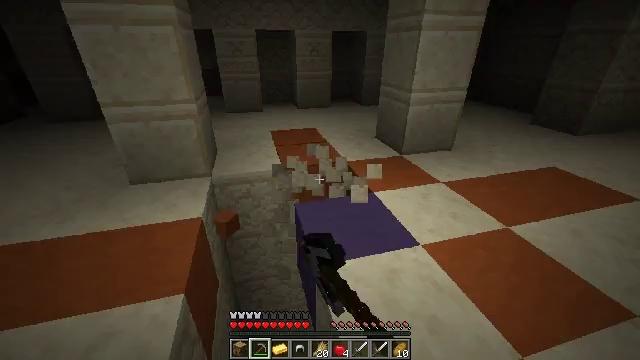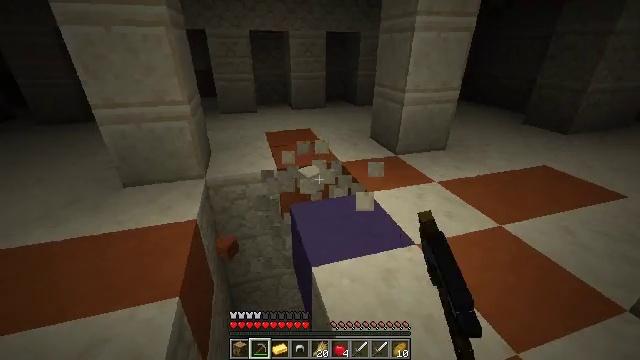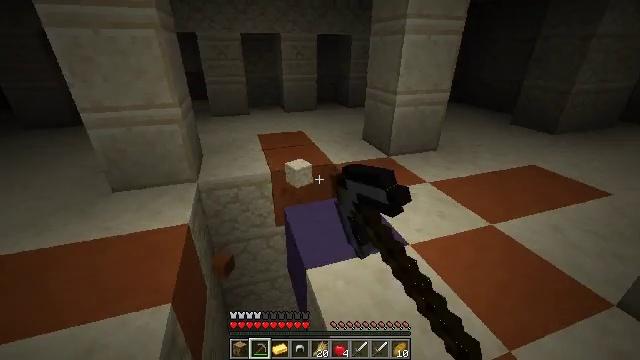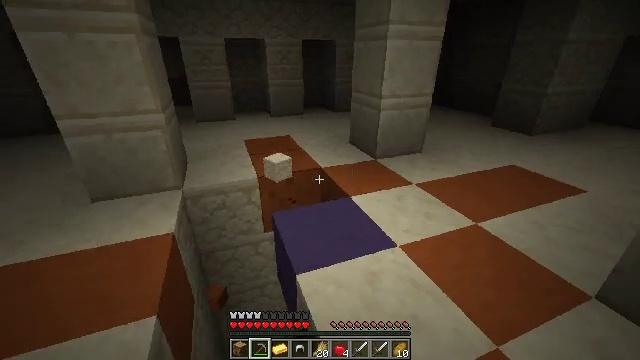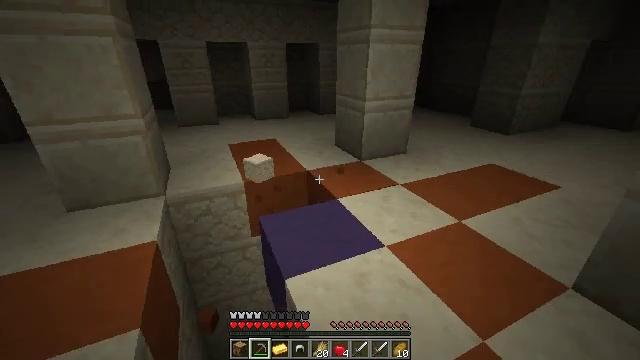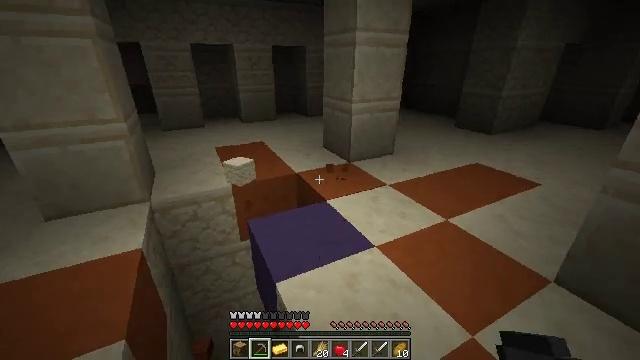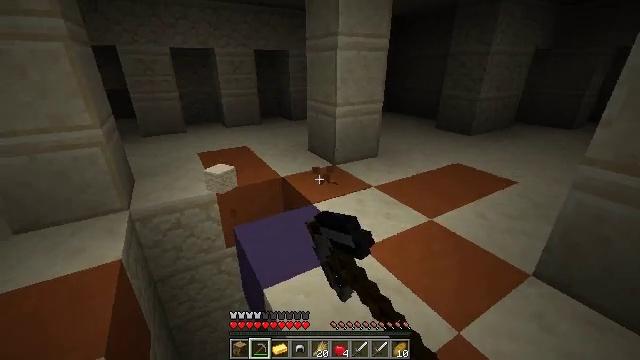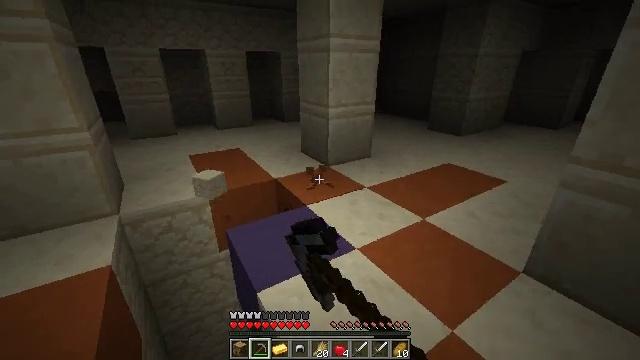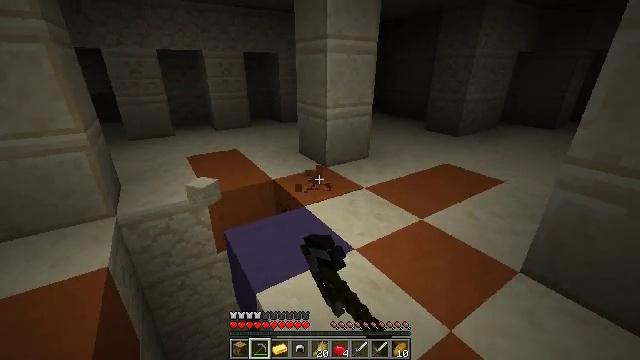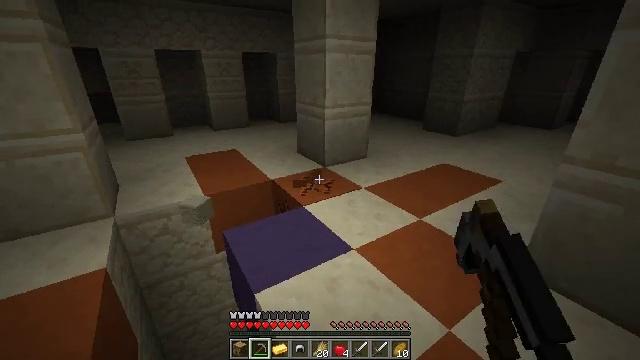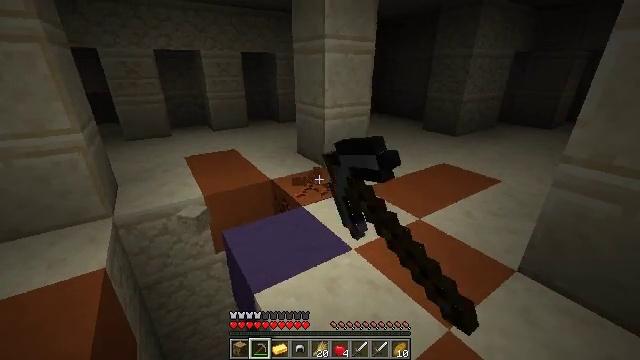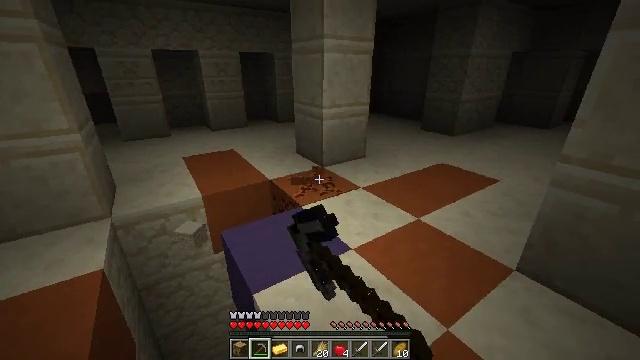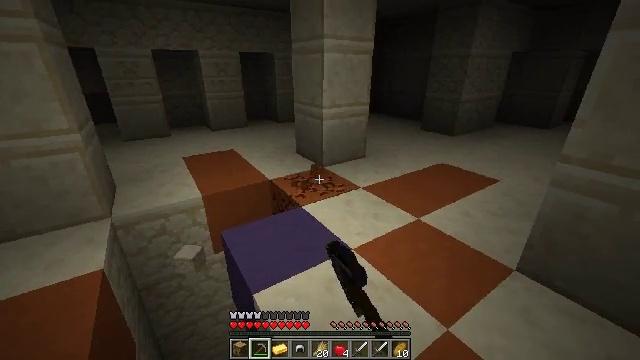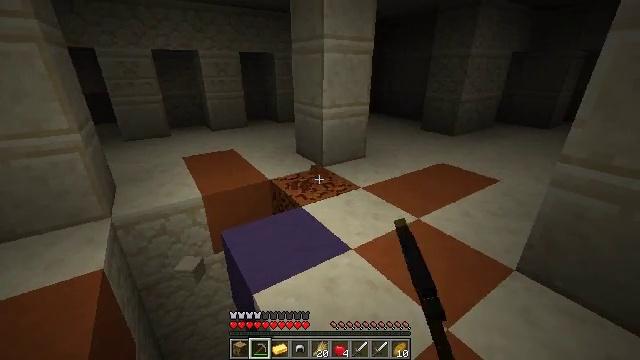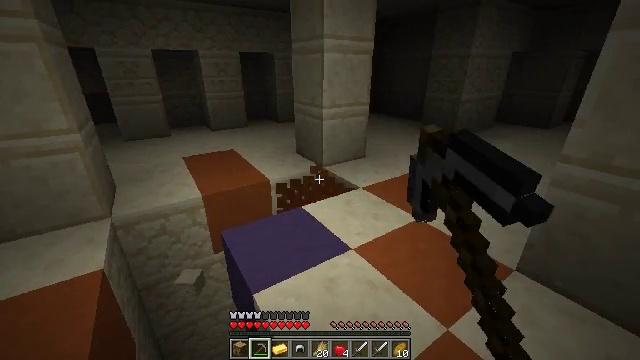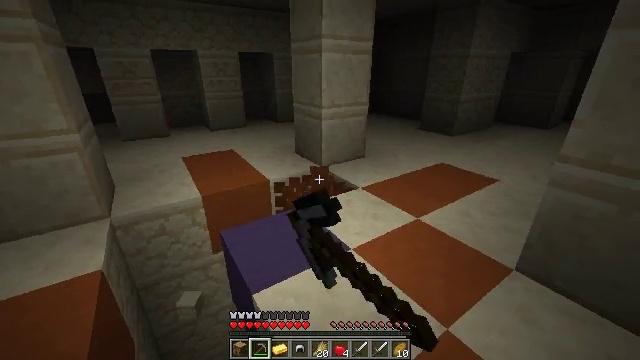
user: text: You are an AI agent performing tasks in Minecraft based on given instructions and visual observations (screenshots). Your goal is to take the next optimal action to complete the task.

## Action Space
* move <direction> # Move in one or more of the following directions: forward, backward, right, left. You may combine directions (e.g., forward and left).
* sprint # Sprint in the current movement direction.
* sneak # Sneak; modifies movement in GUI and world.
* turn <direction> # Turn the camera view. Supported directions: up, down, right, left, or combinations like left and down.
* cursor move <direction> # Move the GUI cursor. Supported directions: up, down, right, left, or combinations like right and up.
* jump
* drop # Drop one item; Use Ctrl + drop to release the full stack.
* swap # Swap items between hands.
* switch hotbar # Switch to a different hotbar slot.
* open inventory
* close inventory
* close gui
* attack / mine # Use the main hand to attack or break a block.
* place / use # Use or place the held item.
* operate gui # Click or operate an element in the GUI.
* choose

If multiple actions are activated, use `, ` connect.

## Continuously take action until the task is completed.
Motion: motion action
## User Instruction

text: Harvest the orange terracotta from structures or biomes.
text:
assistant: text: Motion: turn right, attack / mine
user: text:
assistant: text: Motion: turn right, attack / mine
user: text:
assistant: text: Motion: turn right, attack / mine
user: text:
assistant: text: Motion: turn right, attack / mine
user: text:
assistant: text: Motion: turn right, attack / mine
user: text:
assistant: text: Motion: turn right, attack / mine
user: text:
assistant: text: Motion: turn right, attack / mine
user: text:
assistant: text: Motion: attack / mine
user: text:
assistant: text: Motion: attack / mine
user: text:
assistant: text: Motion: attack / mine
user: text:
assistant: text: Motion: attack / mine
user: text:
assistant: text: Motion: attack / mine
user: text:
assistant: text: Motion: attack / mine
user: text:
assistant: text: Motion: attack / mine
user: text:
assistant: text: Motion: attack / mine
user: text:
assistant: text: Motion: attack / mine
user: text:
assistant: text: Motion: turn down, attack / mine
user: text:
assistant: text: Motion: turn right and down, attack / mine
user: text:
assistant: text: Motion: attack / mine